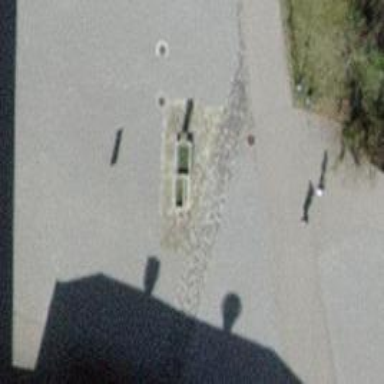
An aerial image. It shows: Drinking fountain for providing drinking water.